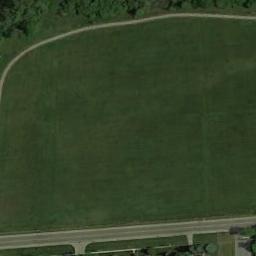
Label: meadow